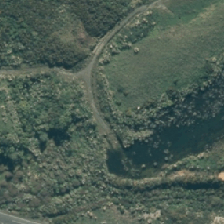
Land cover: grose_broom